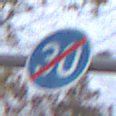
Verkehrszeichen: EndeMindestgeschwindigkeit
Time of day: MorningAfternoon
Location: Outdoor (Nature)
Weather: Overcast
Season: NotSpecified
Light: Natural